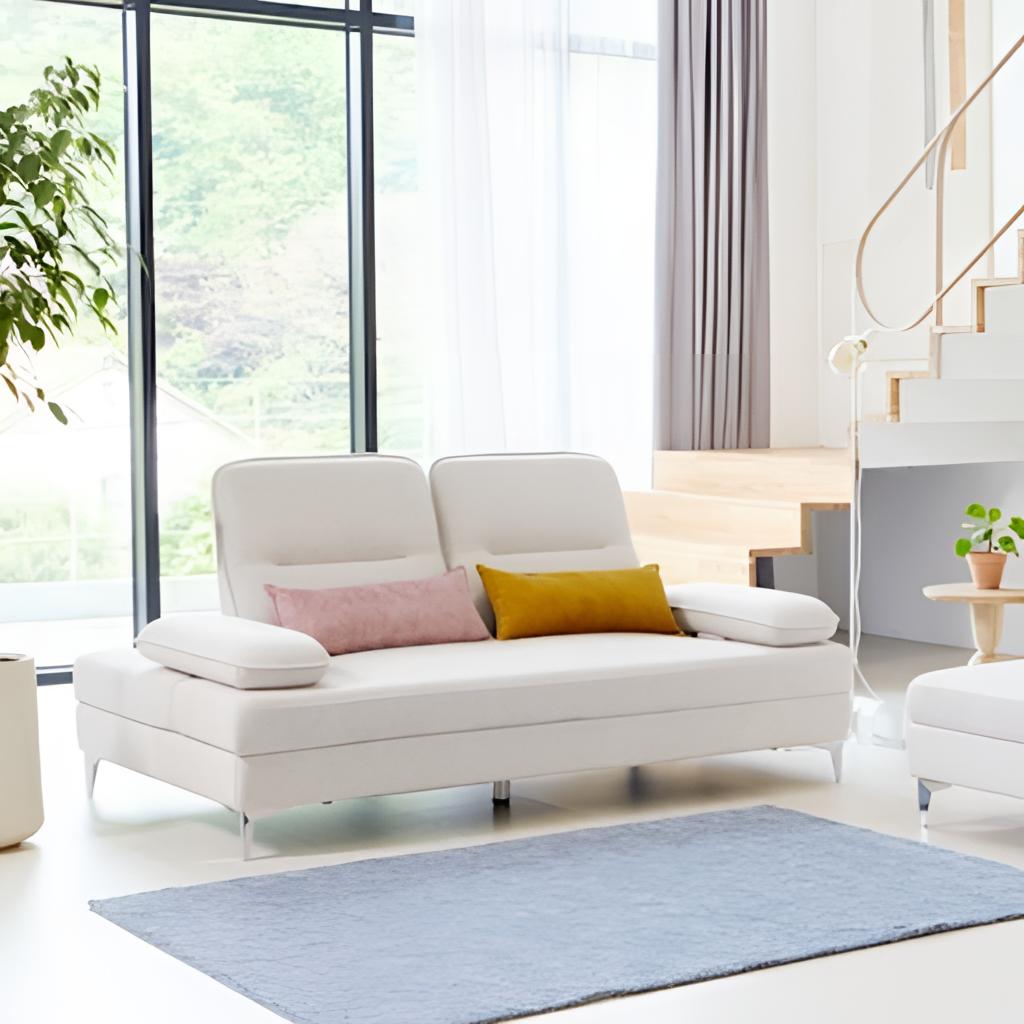
living room, fabric sofa, paint wallpaper, with solid pattern, beige wood flooring, with plank pattern, contemporary